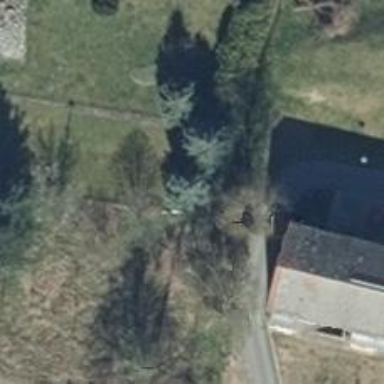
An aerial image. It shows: Evergreen tree with needle-leaved leaves.